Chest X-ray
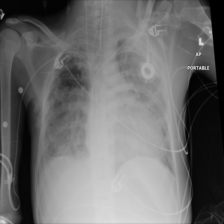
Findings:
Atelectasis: negative
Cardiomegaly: positive
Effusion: negative
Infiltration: negative
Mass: negative
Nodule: negative
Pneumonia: negative
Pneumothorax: negative
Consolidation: negative
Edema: negative
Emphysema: negative
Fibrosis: negative
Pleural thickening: negative
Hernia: negative